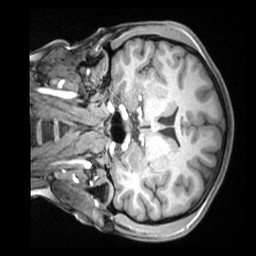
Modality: T1w
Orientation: coronal
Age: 20
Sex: female
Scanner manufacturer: siemens
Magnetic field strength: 3 T
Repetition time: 1.68 s
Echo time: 0.00188 s